Question:
above is the screenshot for the error from git. I just simply type npm install, and it keeps giving me those errors. How should I fix it? many thanks
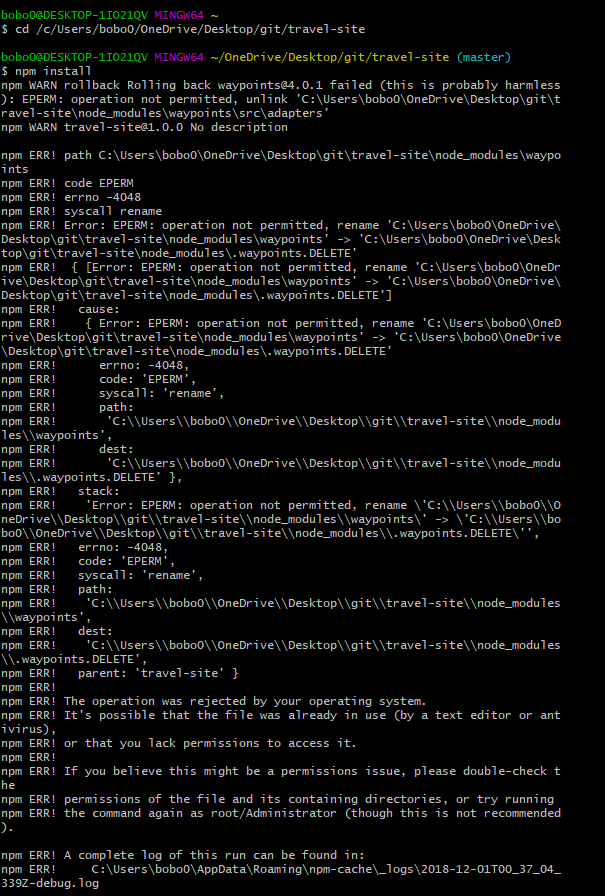
Answer: I see that your project is cloned in a OneDrive folder, and that may cause the issue as npm downloads lots of files on install. Try cloning and running 'npm install' elsewhere, that may work.